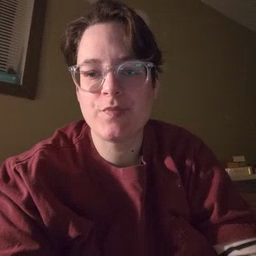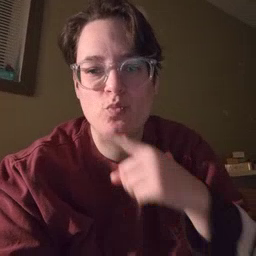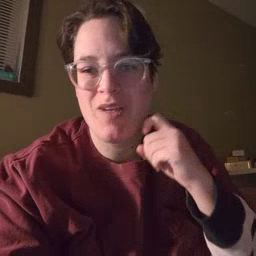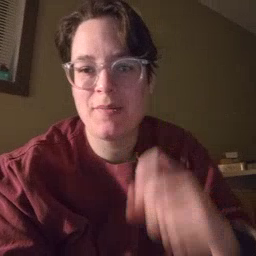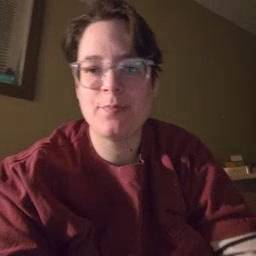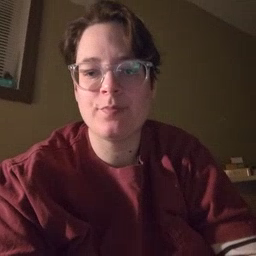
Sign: dry